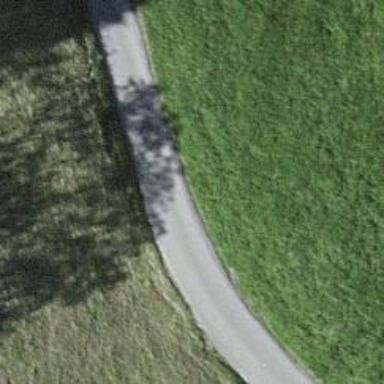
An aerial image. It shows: Paved track with grade1 quality.